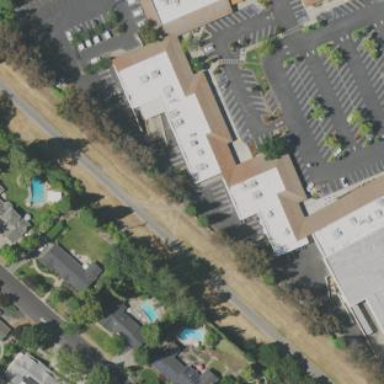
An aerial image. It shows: Retail building.